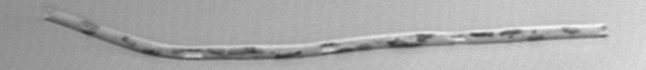
Label: Eucampia_morphytype1